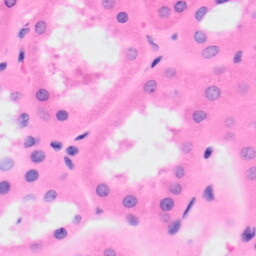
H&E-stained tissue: Kidney